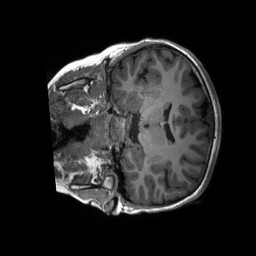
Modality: T1w
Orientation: coronal
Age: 12
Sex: male
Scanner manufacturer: siemens
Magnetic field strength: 3 T
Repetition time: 2.3 s
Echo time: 0.00232 s